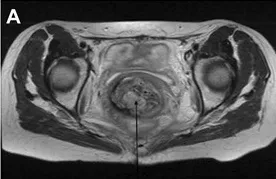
Pre- and post-treatment MRI changes. Axial T2-weighted MRI at the level of the pelvic side wall showing the primary cervical tumour at baseline.
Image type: radiology (mri)